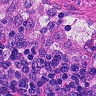
Metastatic tissue present: no